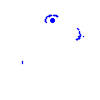
Particle: pion